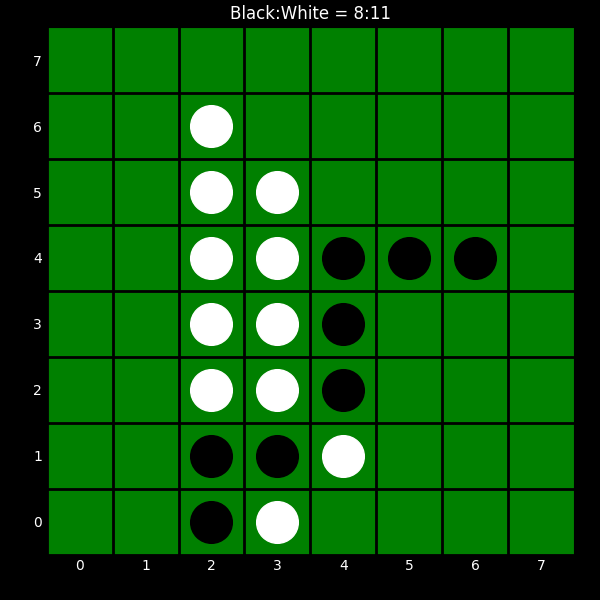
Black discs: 8
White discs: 11